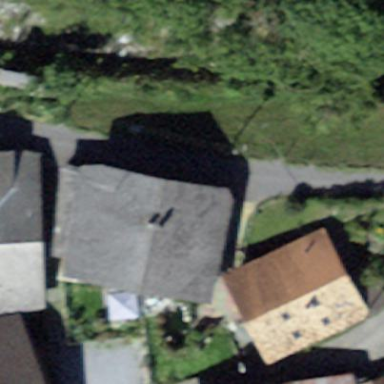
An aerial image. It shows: Residential building.